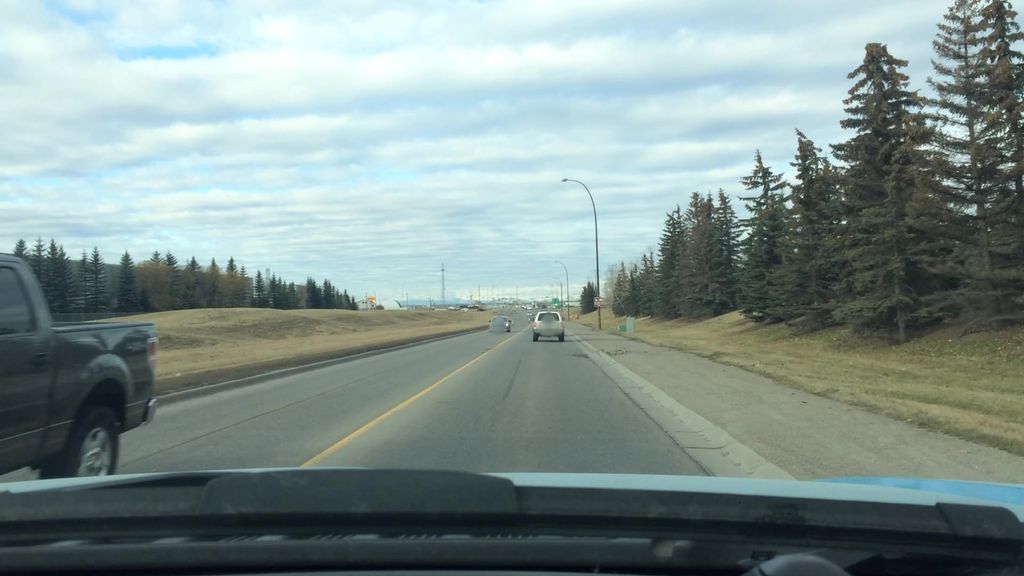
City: calgary